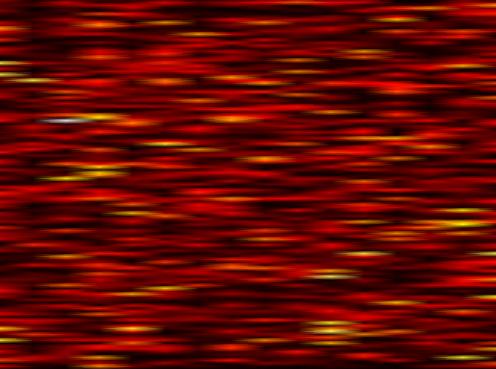
Label: WOLA